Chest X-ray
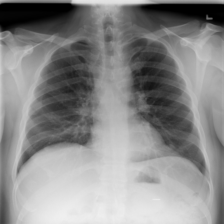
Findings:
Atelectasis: negative
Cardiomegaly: negative
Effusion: negative
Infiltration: negative
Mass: negative
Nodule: negative
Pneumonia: negative
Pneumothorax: negative
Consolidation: negative
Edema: negative
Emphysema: negative
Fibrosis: negative
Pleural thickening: negative
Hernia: negative